Question: I have the following data:
'''
mydf = read.table(text="
name a b
x 10 15
y 20 25
z 35 45
", header = T)
'''
I want to create a plot as follows:

I am not able to add horizontal lines from points to the vertical line at x=50. These lines (blue) have been manually drawn in the figure above. I tried following code but it does not work:
'''
ggplot(mydf, aes(a, b)) + geom_point()+
geom_vline(xintercept=50)+
geom_line(aes(x=50,y=b, group=name))
'''
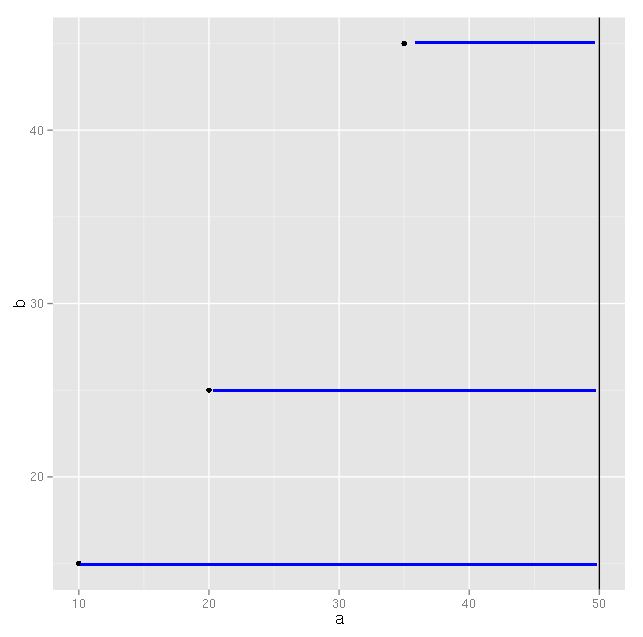
Answer: Try 'geom_segment':
'''
ggplot(mydf, aes(a, b)) +
geom_point()+
geom_vline(xintercept=50) +
geom_segment(aes(x=a, xend=50, y=b, yend=b), colour="blue")
'''